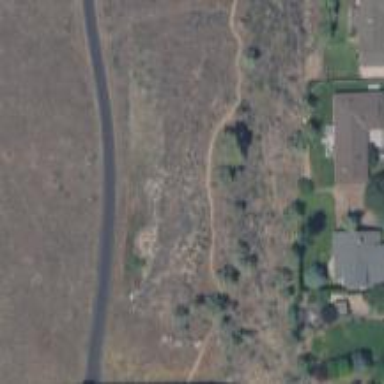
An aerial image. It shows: Path.